Question: I am trying to use the 'R' package called 'Segue' by JD Long, which is lauded as the ultimate in simplicity for using R with AWS by a book I read called "".
However, for the 2nd day in a row I've run into a problem where I initiate the creation of a cluster and it just says 'STARTING' indefinitely.
I tried this on OS X and in Linux with clusters of sizes 2, 6, 10, 20, and 25. I let them all run for at least 6 hours. I have no problem starting a cluster in the AWS EMR Management Console, though I have no clue how to connect 'Segue'/'R' to a cluster that was started in the Management Console instead of via 'createCluster()'.
So my question is -- is there either some way to trouble shoot the provisioning of the cluster or to bypass the problem by creating the cluster manually and somehow getting 'Segue' to work with that?
Here's an example of what I'm seeing:
> library(segue)Loading required package: rJavaLoading required package: caToolsSegue did not find your AWS credentials. Please run the setCredentials() function.setCredentials("xxx", "xxx")emr.handle <- createCluster(numInstances=10)
'''
STARTING - 2013-07-12 10:36:44
STARTING - 2013-07-12 10:37:15
STARTING - 2013-07-12 10:37:46
STARTING - 2013-07-12 10:38:17
'''
.... this goes on for hours and hours and hours...

## UPDATE##: After 36 hours and many attempts that failed, this began working (randomly...) when I tried it with 1 node. I then tried it with 10 nodes and it worked great. To my knowledge nothing changed locally or on AWS...
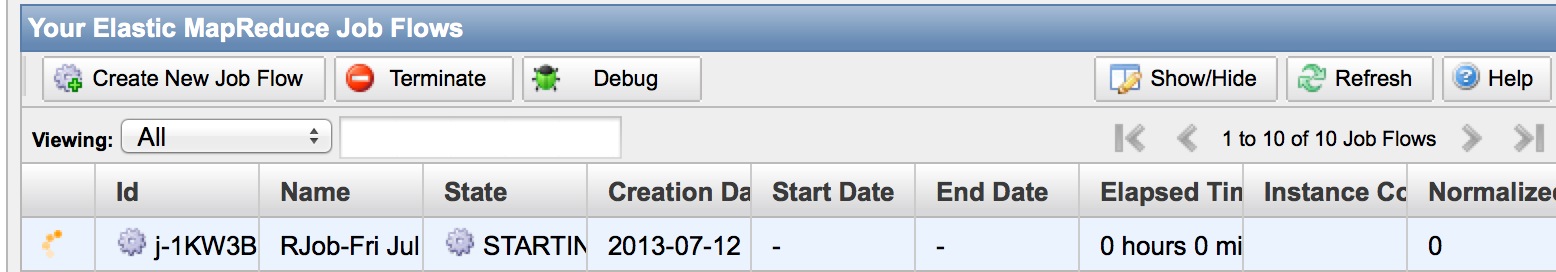
Answer: I am answering my own question on behalf of the AWS support rep who gave me the following belated explanation:
> The problem with the EMR creation is with the Availability Zone specified (us-east-1c), this availability zone is now constrained and doesn't allow the creation of new instances, so the job was trying to create the instances in a infinite loop.You can see information about constrained AZ here: <URL>"As Availability Zones grow over time, our ability to expand them can become constrained. If this happens, we might restrict you from launching an instance in a constrained Availability Zone unless you already have an instance in that Availability Zone. Eventually, we might also remove the constrained Availability Zone from the list of Availability Zones for new customers. Therefore, your account might have a different number of available Availability Zones in a region than another account."So you need to specify another AZ, or what I recommend is not specify any AZ, so EMR is going to be able to select any available.
I found this thread: <URL>
on Google Groups, where the topic of availability zones came up before. The zone that was set as the new default in that thread was the zone causing problems for me. I am attempting to edit the source of Segue.